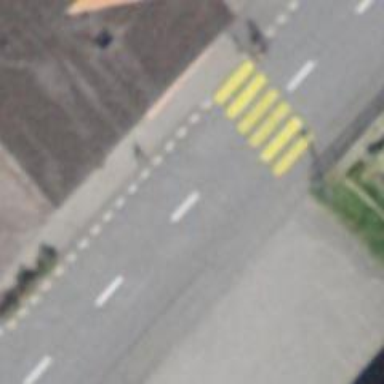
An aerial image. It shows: Zebra crossing on the road.